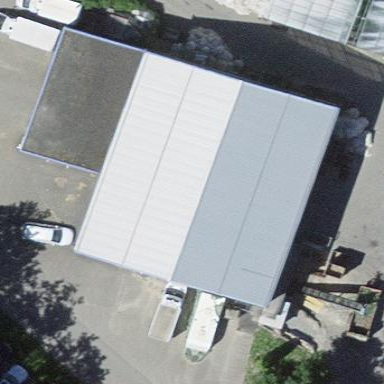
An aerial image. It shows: Building that houses greengrocer shop.